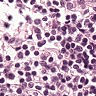
Metastatic tissue present: no